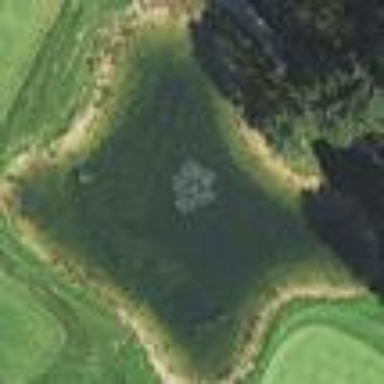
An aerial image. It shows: Picturesque scene of golf course with lateral water hazard.